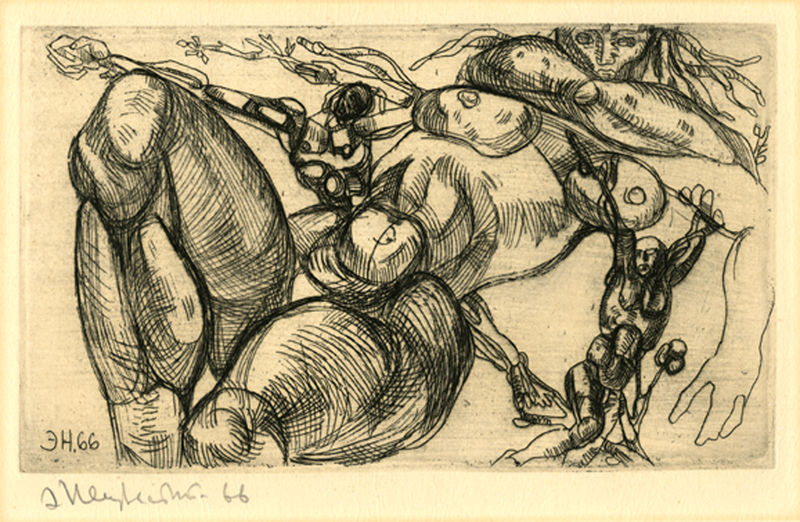
Titel: Untitled, Untitled
Künstler: Ernst Neizvestnyi (Neizvestny)
Standort: Amherst (Massachusetts, USA)
Institution: Mead Art Museum, Amherst College
Schlagwörter: akt, körper, mann, nackt, menschen, brust, frau, männer, schwarz, skizze, zeichnung, arme, signatur, haare, beine, bein, schrift, studie, klein, figuren, men, white, arm, black, dark, hair, three, woman, muskeln, two, nabel, bauch, knie, oberschenkel, tusche, kohle, stich, strich, hand, muskel, man, naked, nude, head, light, drawing, paper, kupferstich, abstract, small, arms, section, legs, breasts, figure, branch, hatching, muscle, gleidmaßen, body, big, muscles, date, gliedmassen, belly, 66, 1966, pape, nacktmänner, smal